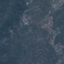
Land use / land cover: HerbaceousVegetation